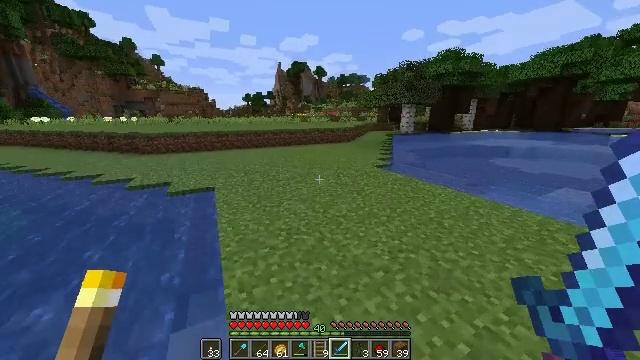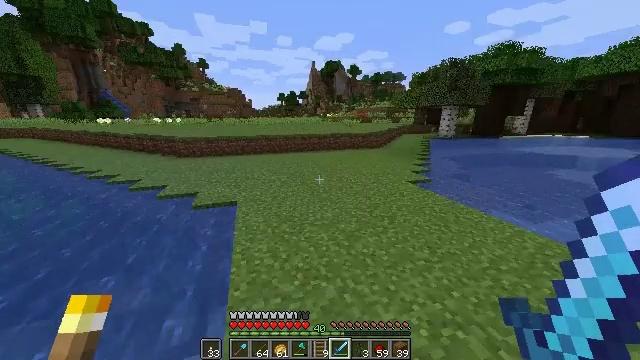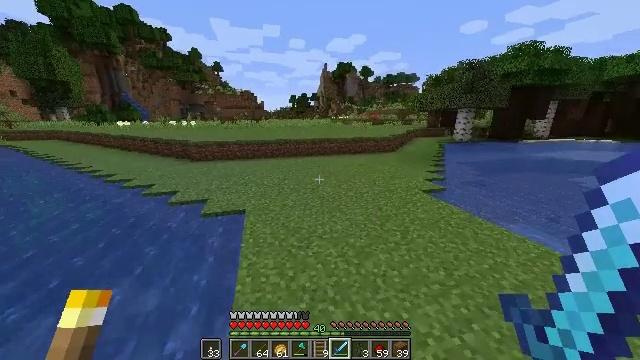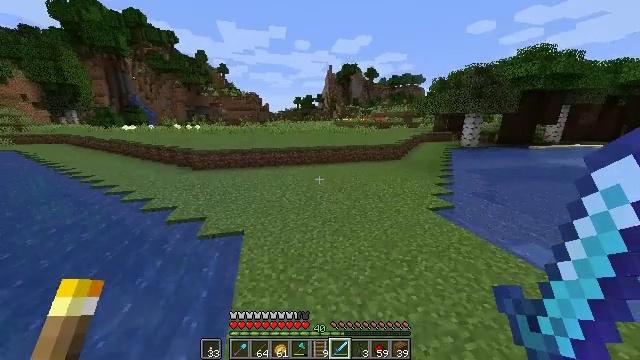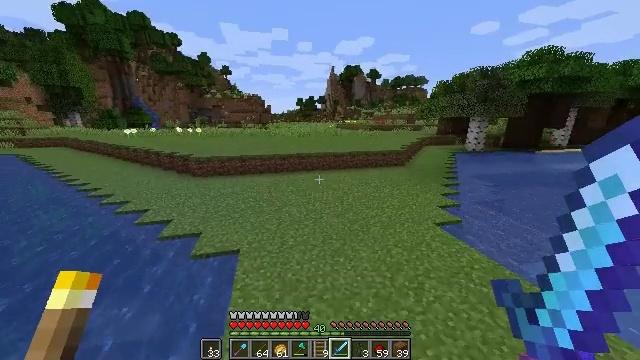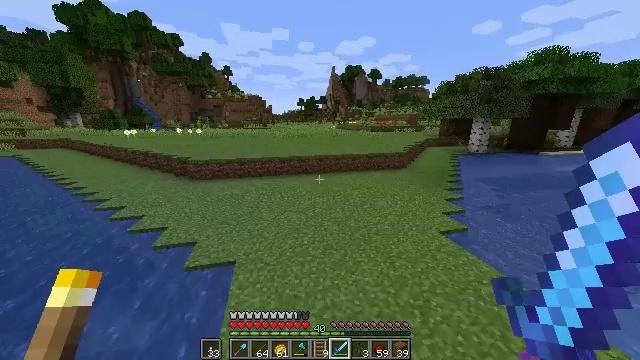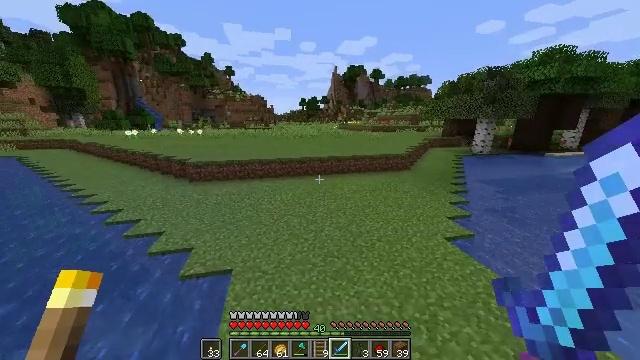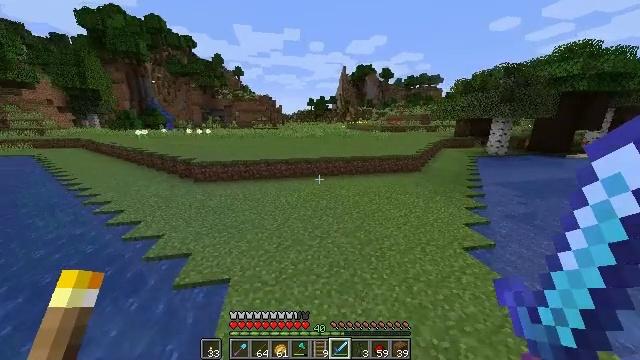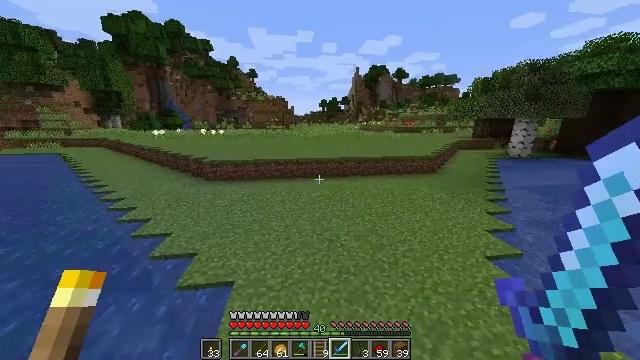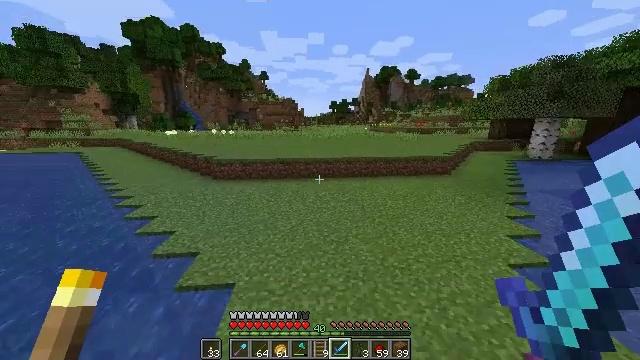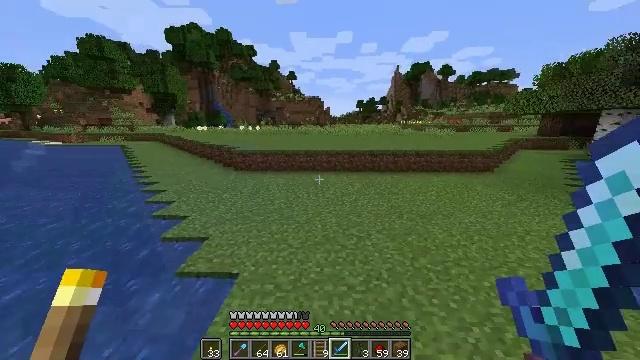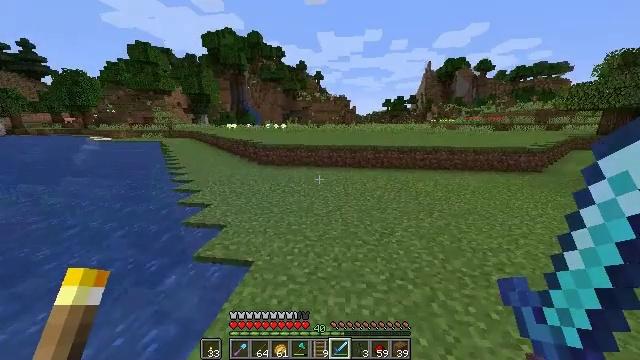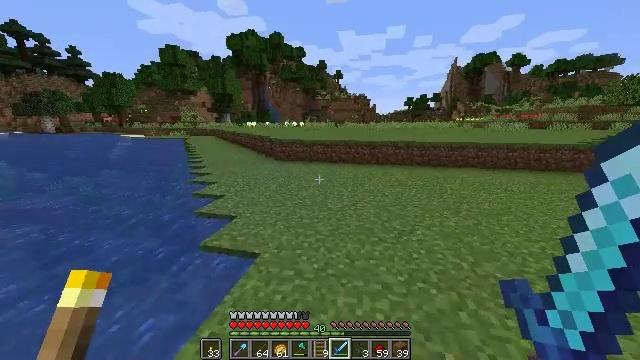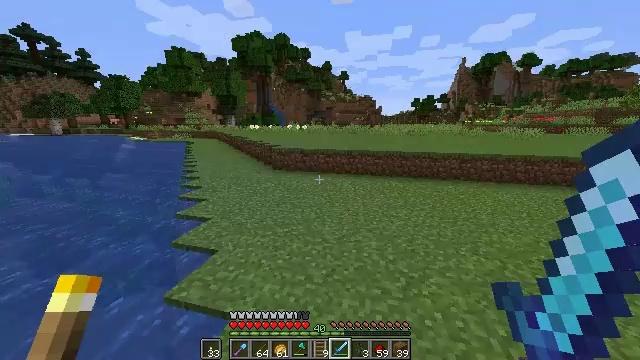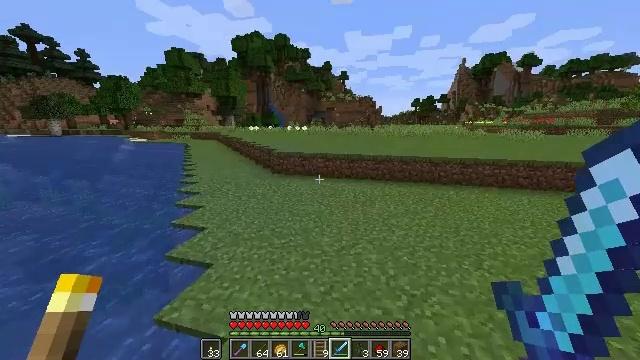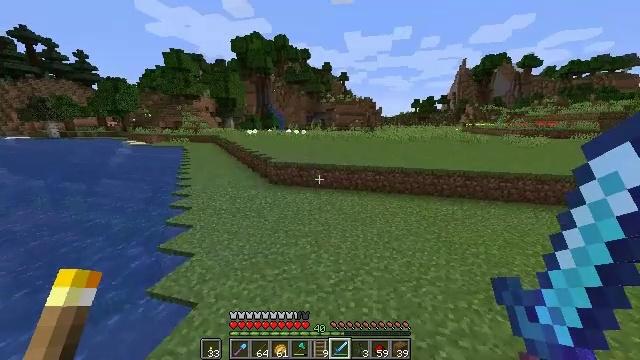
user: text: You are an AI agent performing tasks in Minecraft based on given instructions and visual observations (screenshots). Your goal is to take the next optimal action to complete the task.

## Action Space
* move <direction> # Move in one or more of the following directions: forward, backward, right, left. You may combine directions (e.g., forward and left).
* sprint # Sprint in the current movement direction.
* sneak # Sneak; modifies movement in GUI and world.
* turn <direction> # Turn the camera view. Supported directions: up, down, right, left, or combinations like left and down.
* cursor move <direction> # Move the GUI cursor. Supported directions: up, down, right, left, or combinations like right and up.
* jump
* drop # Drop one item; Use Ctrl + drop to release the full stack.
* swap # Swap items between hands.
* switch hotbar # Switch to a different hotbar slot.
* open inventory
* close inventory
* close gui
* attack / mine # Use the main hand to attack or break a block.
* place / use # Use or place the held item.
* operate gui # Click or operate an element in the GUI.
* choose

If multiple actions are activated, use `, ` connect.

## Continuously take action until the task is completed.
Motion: motion action
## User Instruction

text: Break oak leaves from the trees.
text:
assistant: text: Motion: move forward, turn left, jump
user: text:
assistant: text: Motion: move forward, turn left, jump
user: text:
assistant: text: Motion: move forward, turn left, jump
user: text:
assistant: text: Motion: move forward, jump
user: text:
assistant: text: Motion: move forward, jump
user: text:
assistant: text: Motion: move forward, jump
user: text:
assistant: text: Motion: move forward, turn left, jump
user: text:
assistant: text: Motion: move forward, turn left, jump
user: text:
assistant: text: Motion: move forward, turn left, jump
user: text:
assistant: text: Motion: move forward, sprint, turn left, jump
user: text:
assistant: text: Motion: move forward, sprint, turn left, jump
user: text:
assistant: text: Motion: move forward, sprint, turn left, jump
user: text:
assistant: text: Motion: move forward, sprint, turn left, jump
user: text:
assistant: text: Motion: move forward, jump
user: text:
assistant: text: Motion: move forward, jump
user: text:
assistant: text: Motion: move forward, jump
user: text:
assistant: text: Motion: move forward, jump
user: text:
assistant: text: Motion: move forward, jump
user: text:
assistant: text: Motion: move forward, jump
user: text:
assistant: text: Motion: move forward, jump
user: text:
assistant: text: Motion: move forward, jump
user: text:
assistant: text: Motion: move forward, jump
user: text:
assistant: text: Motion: move forward, turn left, jump
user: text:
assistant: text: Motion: move forward, turn left, jump
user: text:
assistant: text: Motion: move forward, sprint, turn left and down, jump
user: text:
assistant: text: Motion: move forward, sprint, turn left, jump
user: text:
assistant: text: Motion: move forward, sprint, turn left, jump
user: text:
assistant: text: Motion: move forward, jump
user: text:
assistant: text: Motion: move forward, jump
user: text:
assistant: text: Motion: move forward, jump